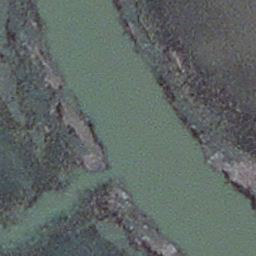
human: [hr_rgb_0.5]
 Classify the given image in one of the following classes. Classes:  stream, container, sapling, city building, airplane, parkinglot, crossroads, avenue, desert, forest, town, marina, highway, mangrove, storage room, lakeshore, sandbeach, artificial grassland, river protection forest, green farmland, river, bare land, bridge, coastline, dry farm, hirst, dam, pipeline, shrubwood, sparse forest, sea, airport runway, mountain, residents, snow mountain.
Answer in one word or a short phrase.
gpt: stream